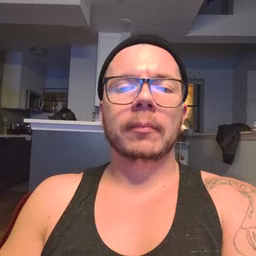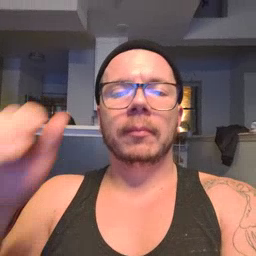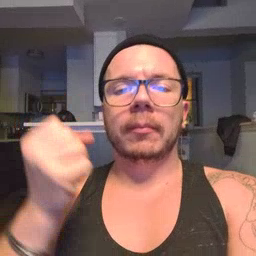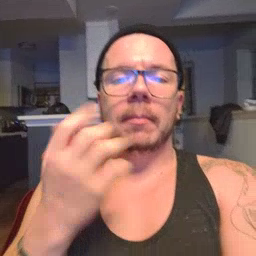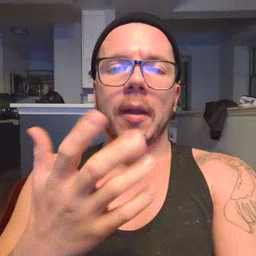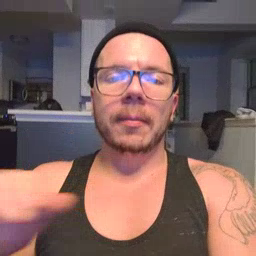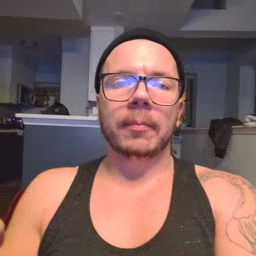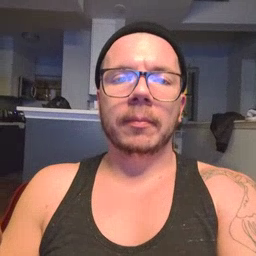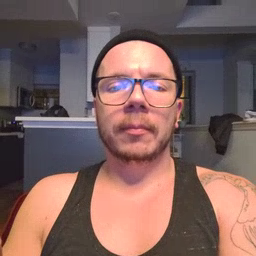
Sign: many